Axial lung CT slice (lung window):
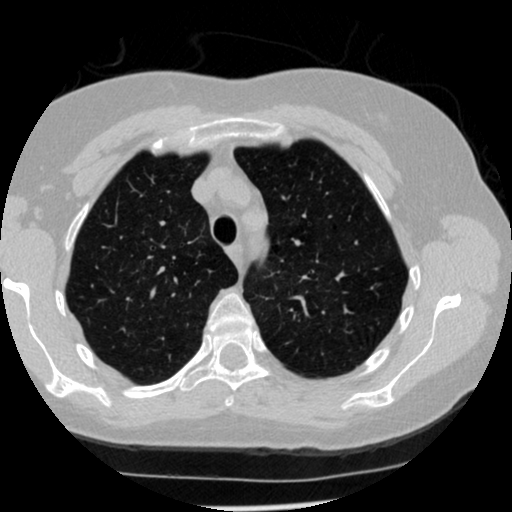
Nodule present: no